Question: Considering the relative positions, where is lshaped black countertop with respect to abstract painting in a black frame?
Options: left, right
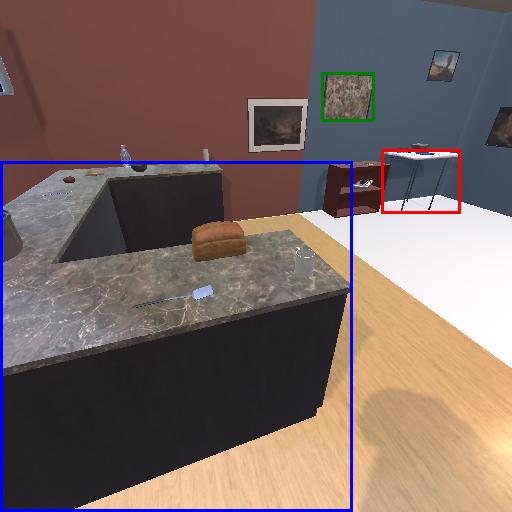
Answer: left